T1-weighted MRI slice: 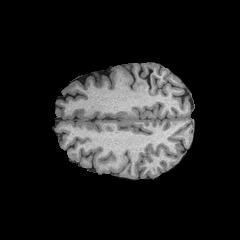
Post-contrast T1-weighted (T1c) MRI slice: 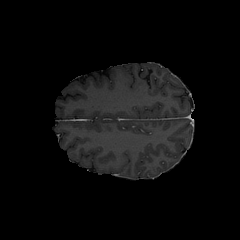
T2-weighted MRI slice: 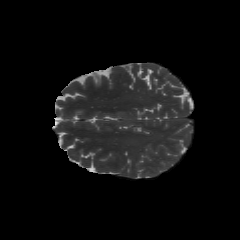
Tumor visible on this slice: yes